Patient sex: M
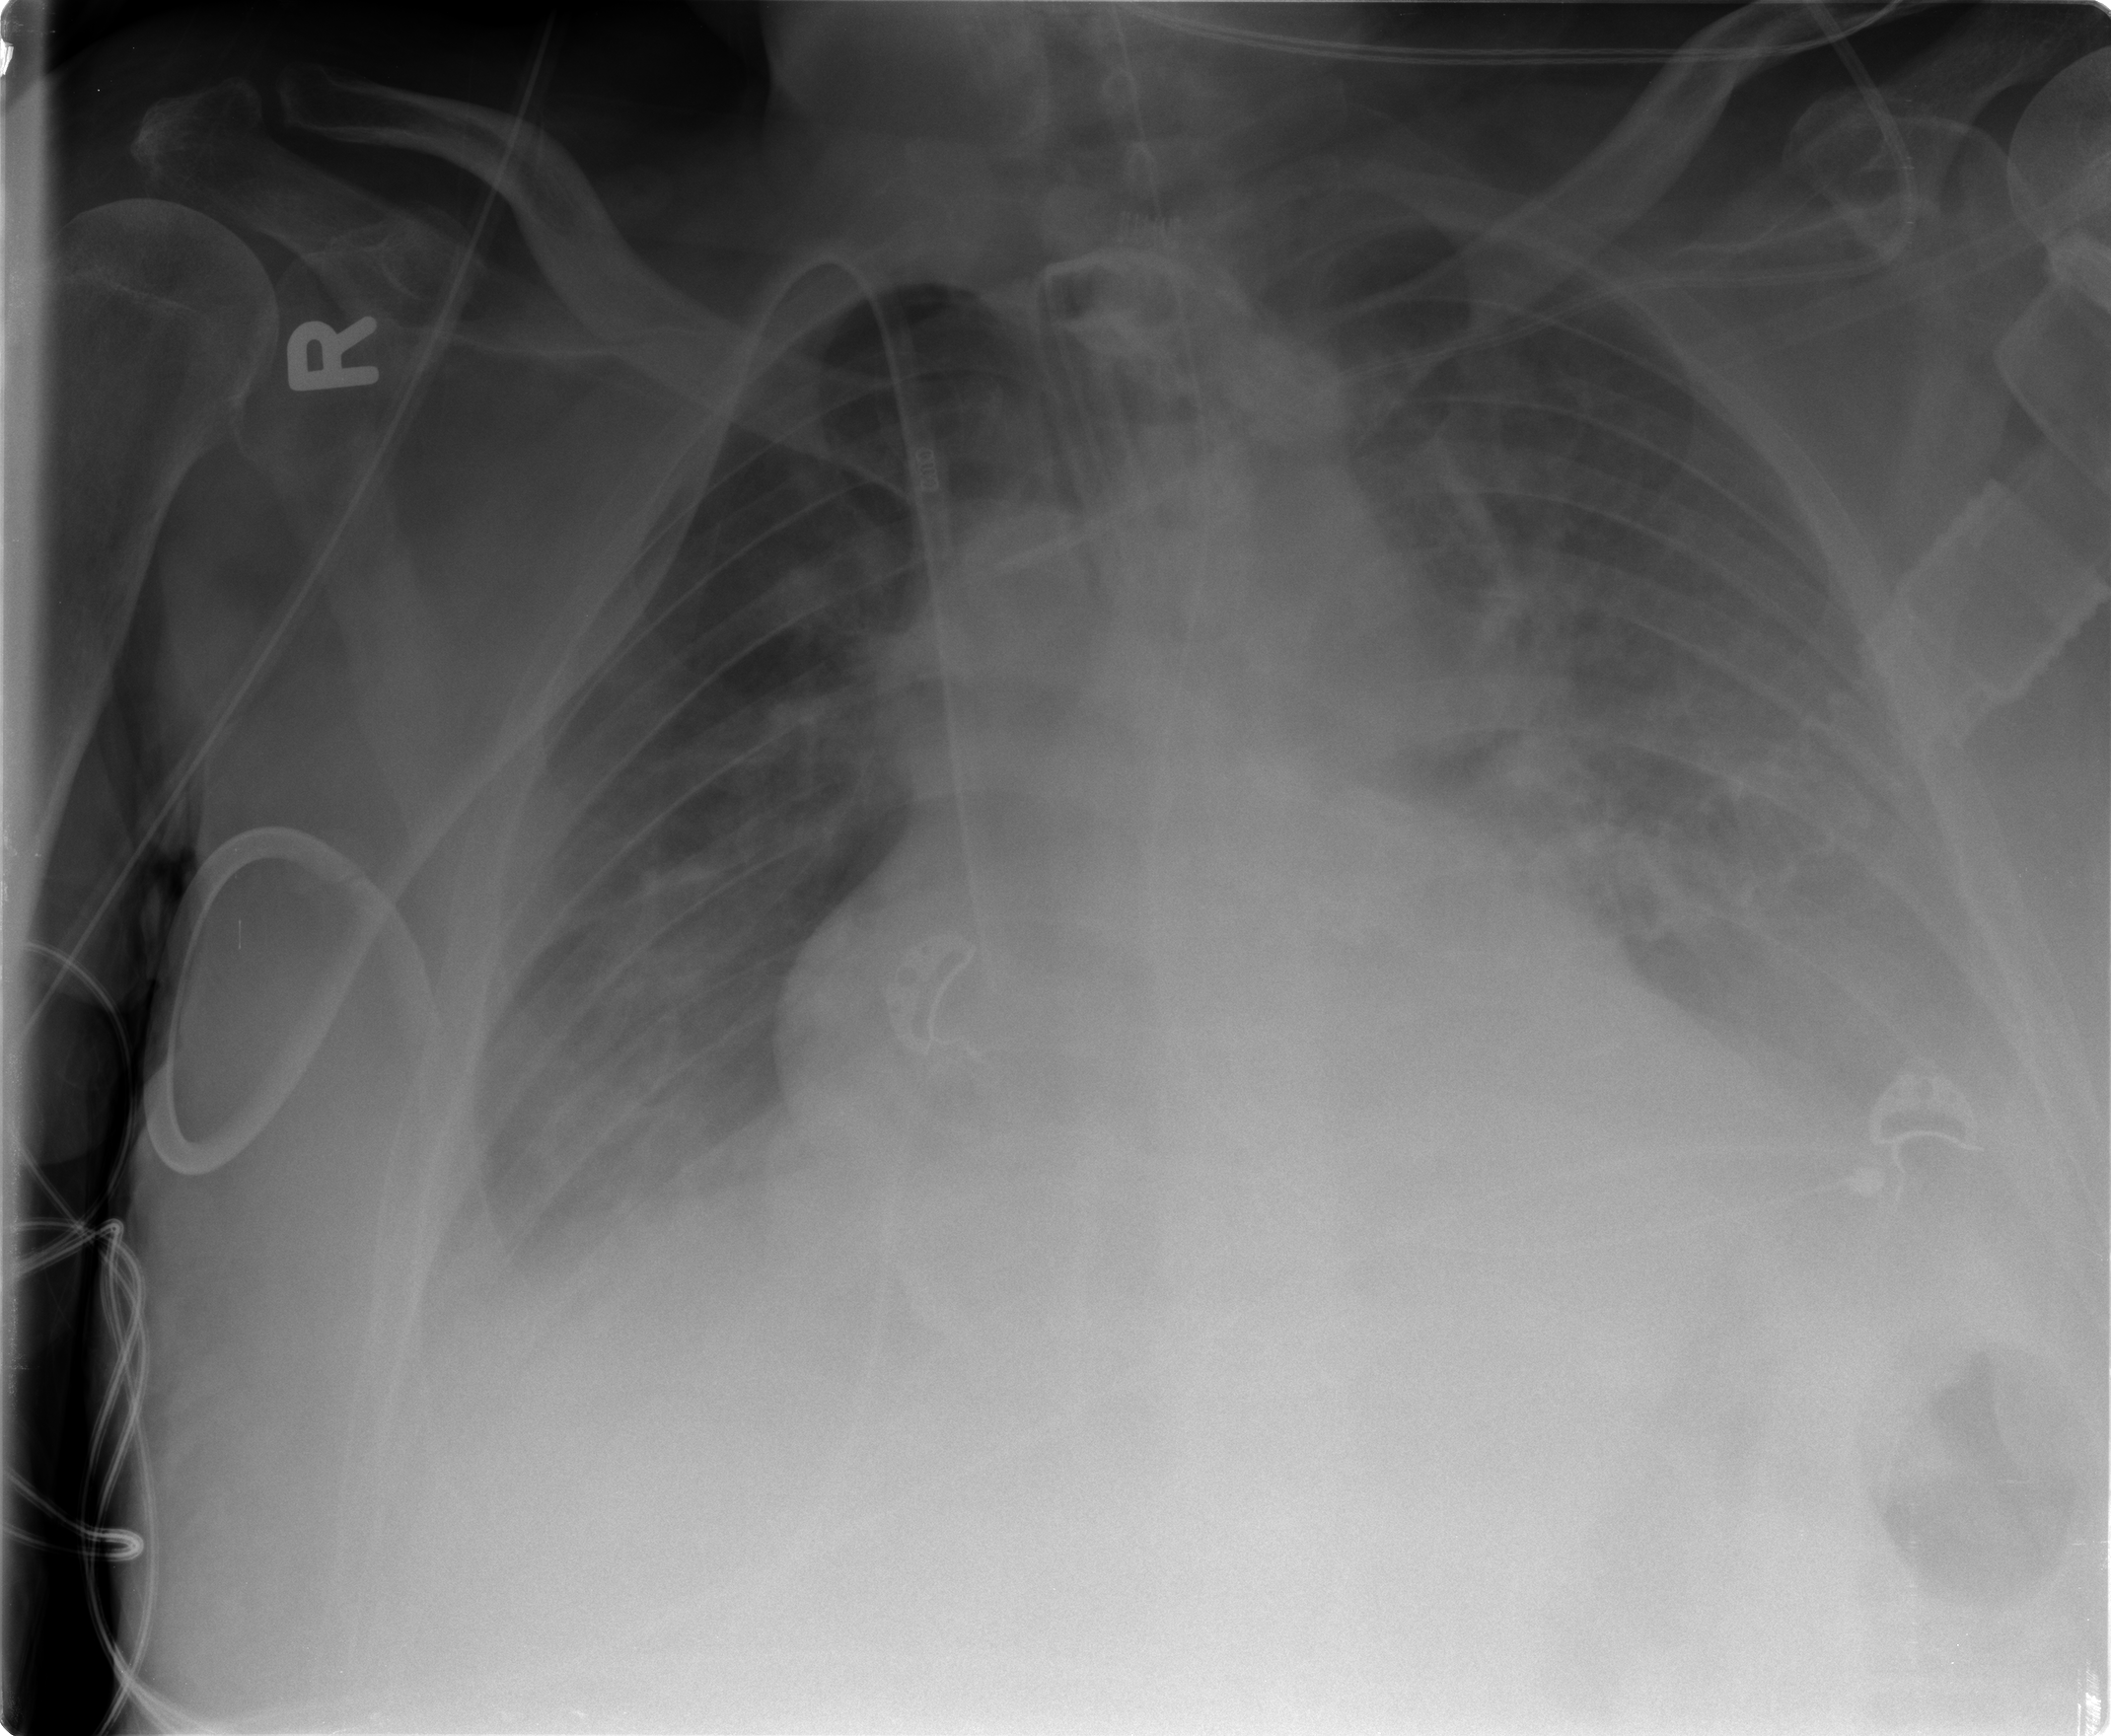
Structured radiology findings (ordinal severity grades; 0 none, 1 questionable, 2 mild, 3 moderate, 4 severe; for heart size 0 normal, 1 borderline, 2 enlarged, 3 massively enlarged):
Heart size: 1
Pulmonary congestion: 2
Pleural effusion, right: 3
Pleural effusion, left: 3
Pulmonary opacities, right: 1
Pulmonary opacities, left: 2
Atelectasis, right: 2
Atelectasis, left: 2